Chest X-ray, AP view. Patient: 30 years old, sex M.
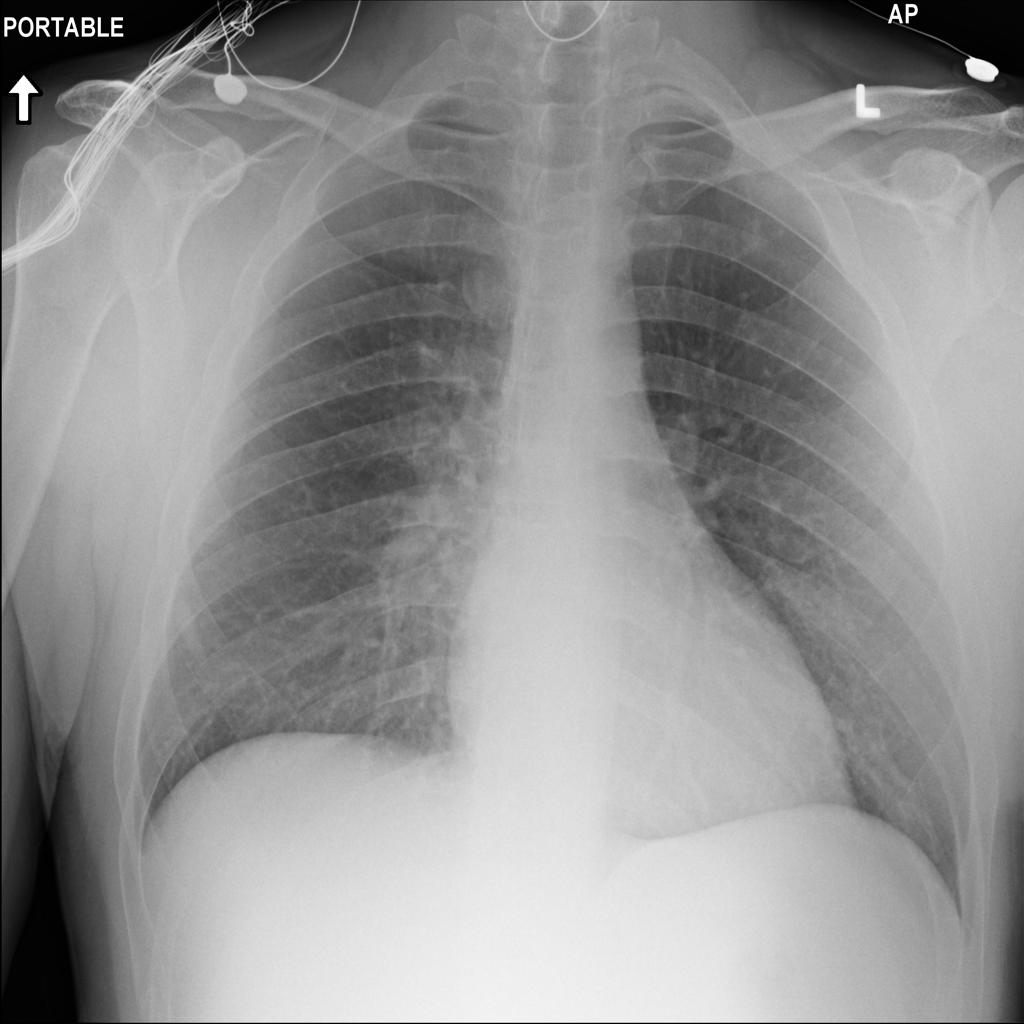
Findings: No Finding